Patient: sex F, age 69
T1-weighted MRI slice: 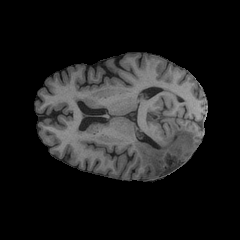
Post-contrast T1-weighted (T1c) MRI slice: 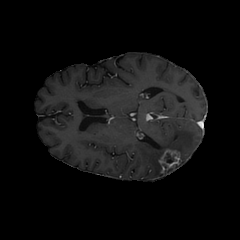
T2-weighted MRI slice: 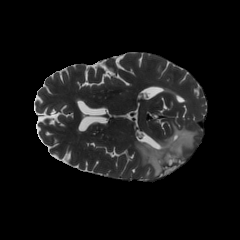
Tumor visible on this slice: yes
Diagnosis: Glioblastoma, IDH-wildtype
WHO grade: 4